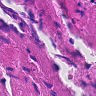
Metastatic tissue present: no